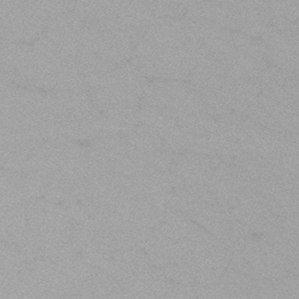
Label: frost